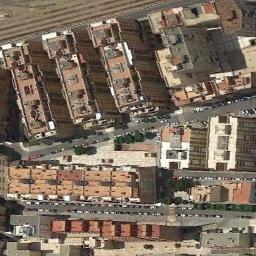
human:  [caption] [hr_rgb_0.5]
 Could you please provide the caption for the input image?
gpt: The commercial area is consist of many tall buildings .

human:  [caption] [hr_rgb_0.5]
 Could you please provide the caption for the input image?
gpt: There are five cars on the road .

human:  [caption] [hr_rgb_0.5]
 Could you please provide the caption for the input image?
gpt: There are many densely arranged buildings and several roads and many trees in a business district .

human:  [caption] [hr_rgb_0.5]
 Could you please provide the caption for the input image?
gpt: A commercial area has lots of buildings of the same style and some roads go through the commercial area .

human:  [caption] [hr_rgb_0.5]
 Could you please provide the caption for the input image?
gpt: There are many orange buildings on a commercial area .